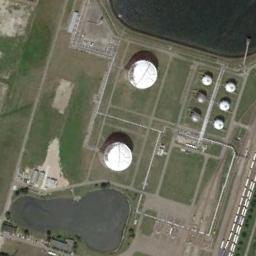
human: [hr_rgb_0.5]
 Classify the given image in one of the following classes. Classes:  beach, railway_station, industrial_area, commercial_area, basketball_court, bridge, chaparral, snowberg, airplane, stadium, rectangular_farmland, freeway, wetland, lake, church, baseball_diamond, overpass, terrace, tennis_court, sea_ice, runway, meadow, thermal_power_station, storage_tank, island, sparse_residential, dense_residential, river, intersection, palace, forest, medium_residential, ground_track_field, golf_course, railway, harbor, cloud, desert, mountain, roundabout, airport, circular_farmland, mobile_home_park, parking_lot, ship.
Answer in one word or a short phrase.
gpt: storage_tank